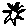
Label: sun